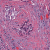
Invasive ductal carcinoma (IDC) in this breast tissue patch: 0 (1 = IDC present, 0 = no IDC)